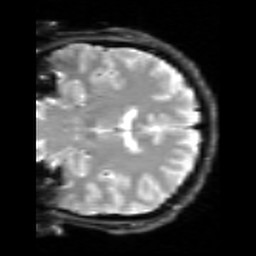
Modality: inplaneT2
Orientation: coronal
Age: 30
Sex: male
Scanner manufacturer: siemens
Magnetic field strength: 2.894 T
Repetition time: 5 s
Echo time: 0.033 s